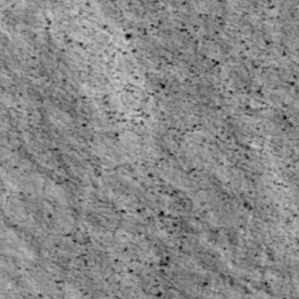
Label: non_frost